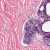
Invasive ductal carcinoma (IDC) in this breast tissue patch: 0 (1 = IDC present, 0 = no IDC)